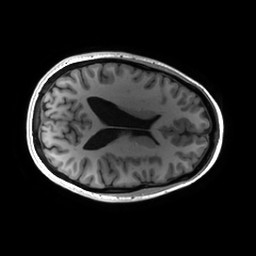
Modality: T1w
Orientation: axial
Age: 25
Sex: female
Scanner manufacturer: ge
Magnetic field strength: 3 T
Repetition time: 0.00724 s
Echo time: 0.0027 s